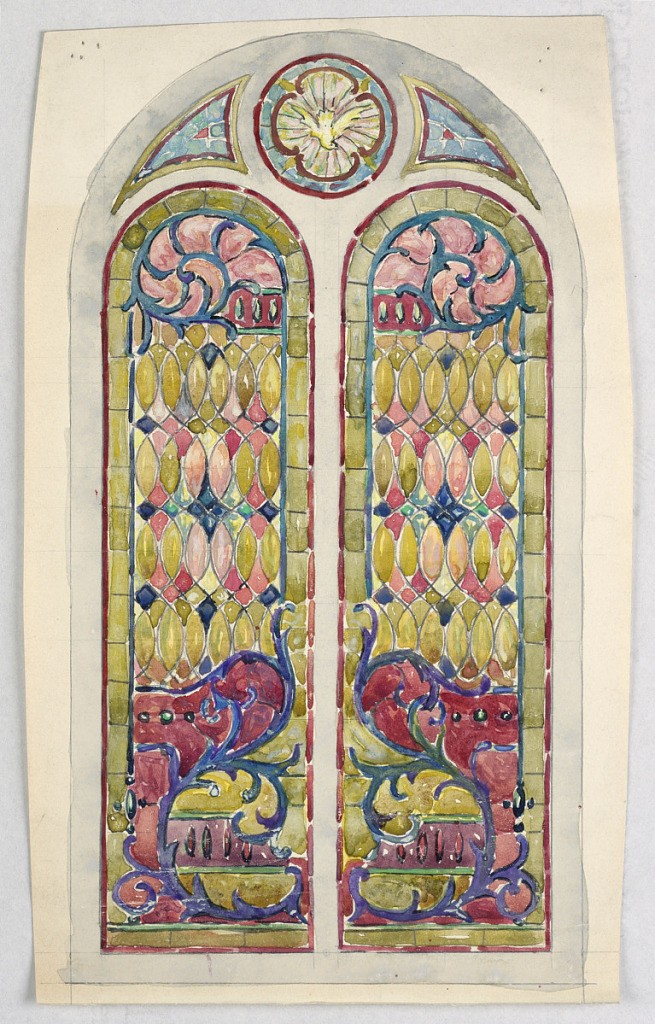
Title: Design for stained glass
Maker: Alice Cordelia Morse, American, 1863–1961
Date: late 19th century
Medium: Brush and gouache, watercolor on paper mounted on tan illustration board
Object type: Drawing
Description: Design of arched window with separate panels, all framed by orange and red; two vertical panels identical designs of spade-shaped pattern with purple vines, mandorlas at center of yellow ground, with C-scrolls below. Upper circular panels contains 4-lobed flower in purple and green.